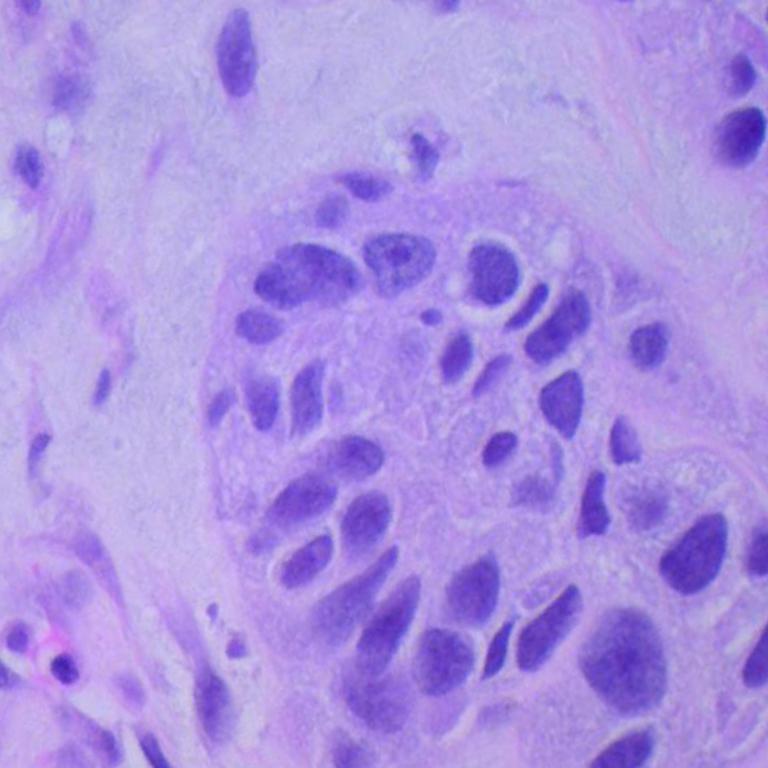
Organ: lung
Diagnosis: squamous carcinomas